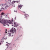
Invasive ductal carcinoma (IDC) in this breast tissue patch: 0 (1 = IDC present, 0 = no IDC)